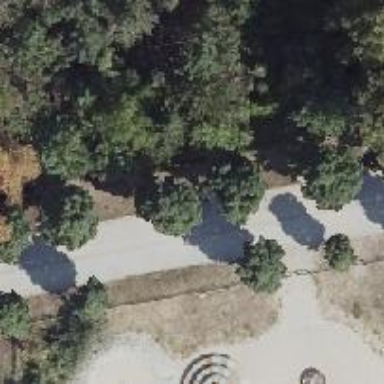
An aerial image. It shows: Deciduous broadleaved tree in park.